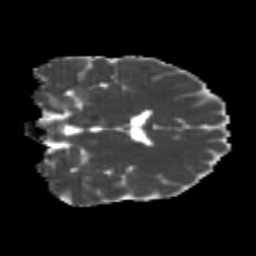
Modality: MD
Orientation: coronal
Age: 22
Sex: male
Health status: healthy
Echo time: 0.074 s